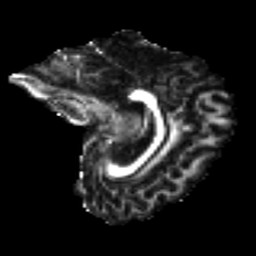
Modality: FA
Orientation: sagittal
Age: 23
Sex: female
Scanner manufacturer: ge
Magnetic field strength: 3 T
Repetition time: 7.8 s
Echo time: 0.0609 s